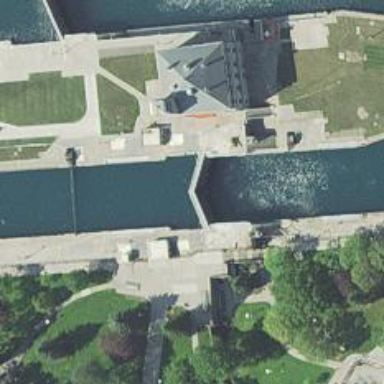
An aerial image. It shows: Lock gate on waterway.